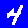
Digit: 4